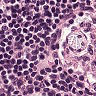
Metastatic tissue present: no